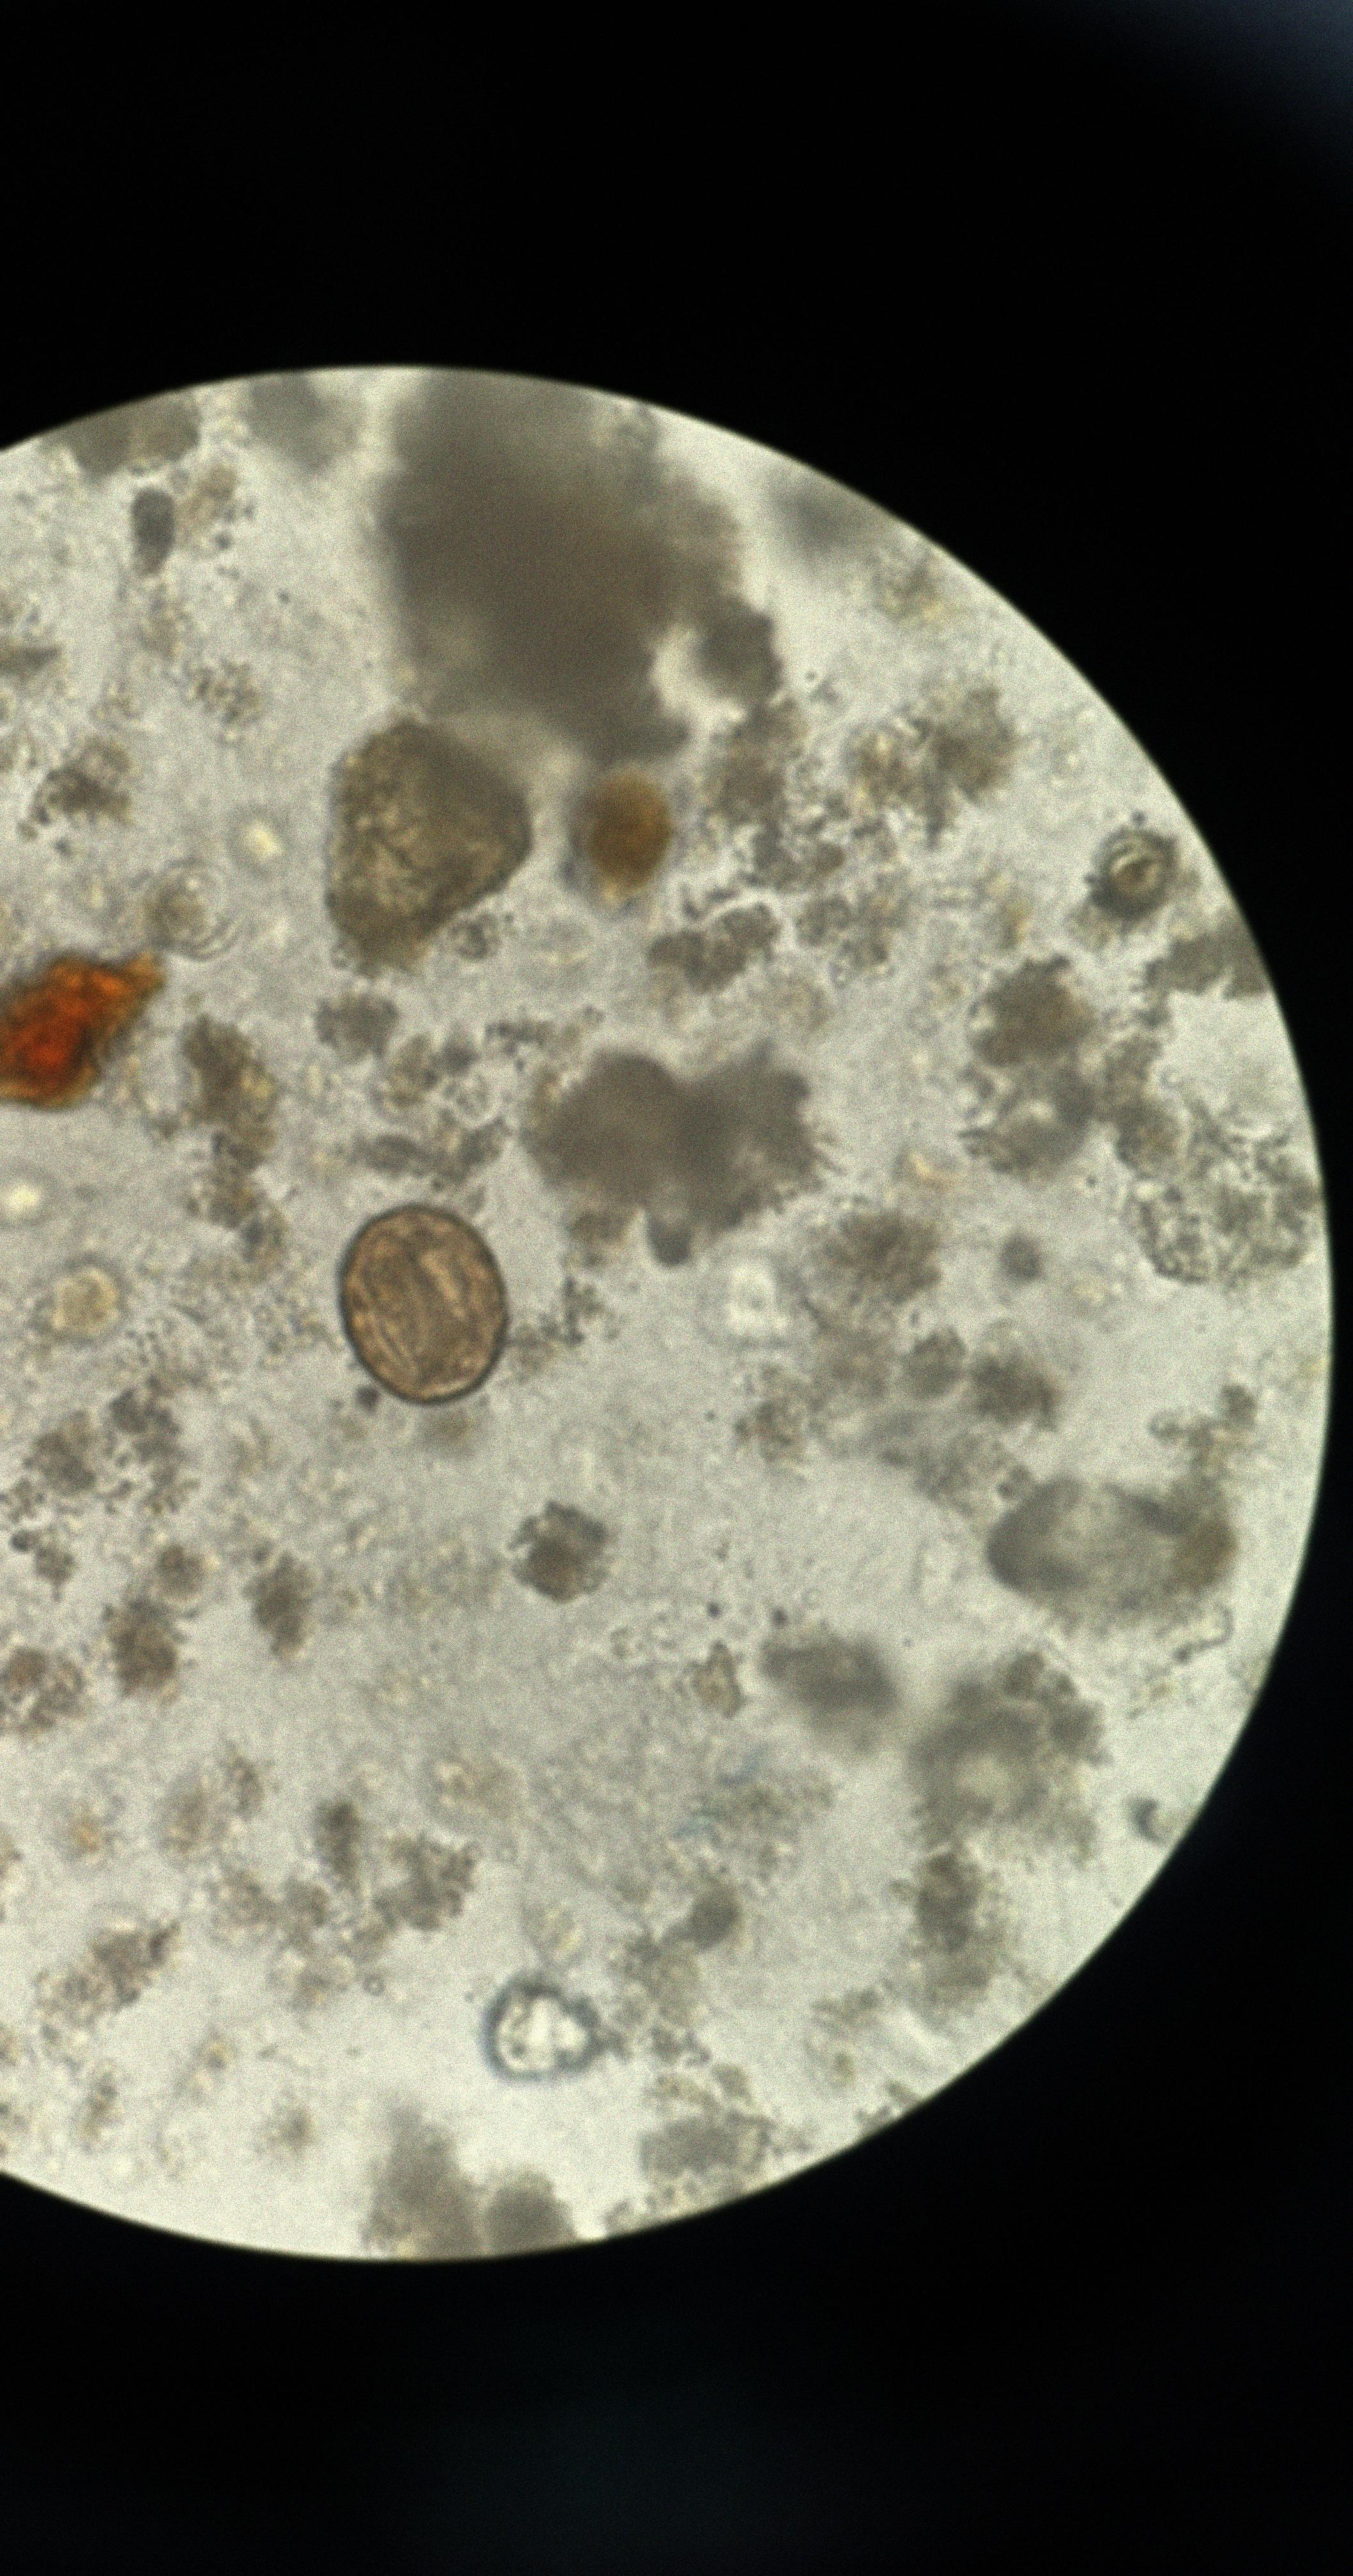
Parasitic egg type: Ascaris lumbricoides